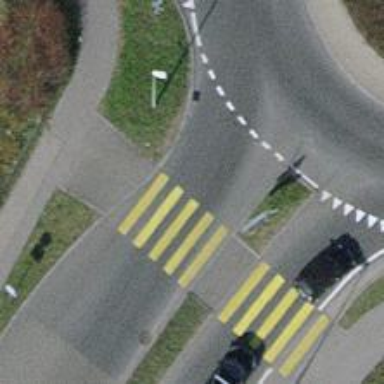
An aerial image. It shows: Marked zebra crossing on the road.